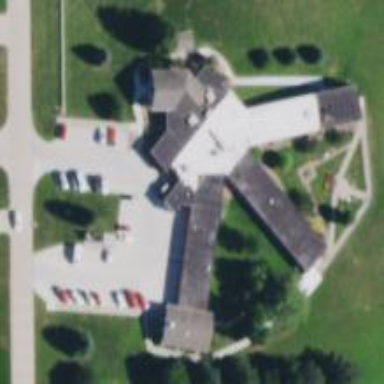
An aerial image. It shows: Nursing home.